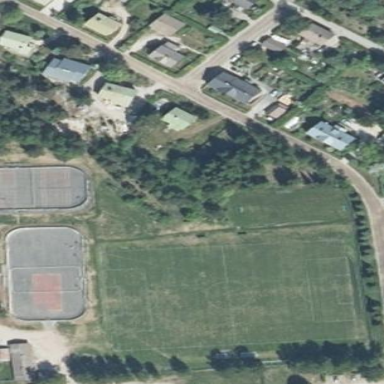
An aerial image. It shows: Soccer pitch designated for leisure and sports activities.